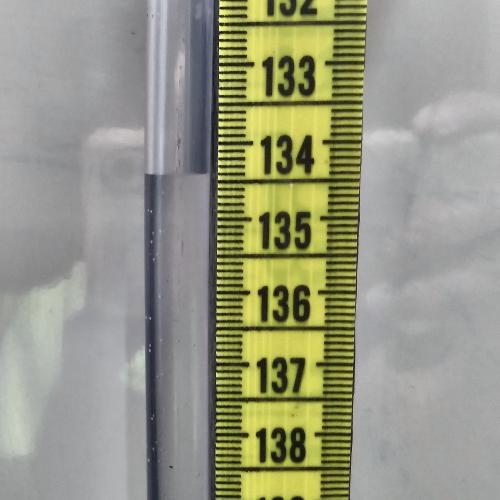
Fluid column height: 134.4 cm